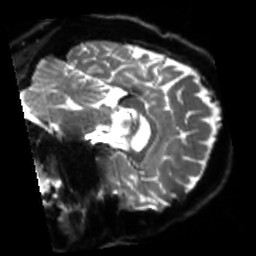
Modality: sbref
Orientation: sagittal
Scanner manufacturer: siemens
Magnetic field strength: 3 T
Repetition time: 4 s
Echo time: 0.0594 s